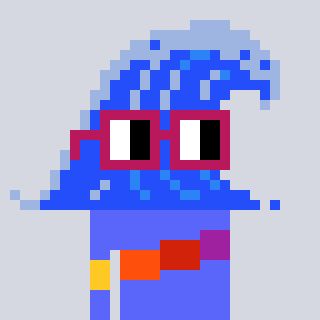
a pixel art character with square dark red glasses, a wave-shaped head and a purple-colored body on a cool background